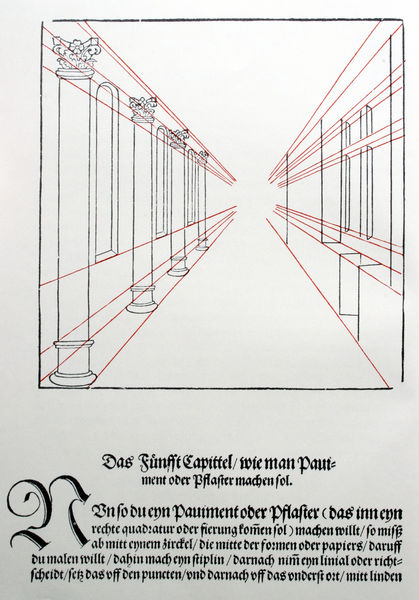
Titel: Eyn schön nützlich büchlin und underweisung der kunst des Messens mit dem Zirckel, Richtscheidt oder Linial - Seite 8
Künstler: Hieronymus Rodler
Standort: viele Standorte
Institution: Seriendruck
Schlagwörter: dunkel, weiß, fenster, hell, raum, schwarz, skizze, straße, säule, säulen, zeichnung, rot, weg, wand, architektur, rahmen, fünf, horizont, kirche, sonne, blatt, renaissance, deutschland, holzschnitt, schrift, papier, ansicht, bogen, perspektive, pflaster, studie, unterricht, grafik, linien, rand, rundbogen, symmetrie, gerade, deutsch, striche, flucht, fluchtlinien, gang, arkade, kolonnade, buch, rechteck, strahlen, linie, linear, zentralperspektive, symmetrisch, druck, titel, seite, illustration, schwarzweiß, text, buchstabe, buchstaben, strich, punkt, beschriftung, initiale, worte, entwurf, kapitelle, schriftbild, kapitell, buchdruck, buchseite, eiß, schwarzw, zeichnen, fluchtpunkt, mittelalter, konstruktion, schräge, plan, zentrum, tempel, linienführung, zeilen, basis, dürer, absatz, korinthisch, kupferstich, optisch, fraktur, geometrie, quadrat, altdeutsch, handschrift, beschreibung, erklärung, kapitel, traktat, bauplan, winkel, basen, sockelzone, perspektivisch, kolonade, berechnung, proportion, anleitung, theorie, wärter, wegs, wörter, buchillustration, druckschrift, majuskel, ganz, inkunabel, medizinbuch, lehrbuch, regeln, paviment, optik, abhandlung, unterweisung, ansichtswinkel, beginn, das fünfte kapittel, druckt, einzelblatt, fluchtpunknt, fünfte, kaüitell, ptoportionen, saulenreihe, struktir, traße, zeil, zeilenbeginn, ne, heilbuch, kapittel, fünte, eflur, archtiketur